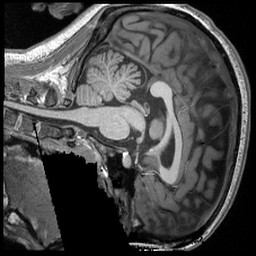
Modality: T1w
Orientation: sagittal
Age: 22
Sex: female
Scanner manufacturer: siemens
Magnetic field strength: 3 T
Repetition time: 2.3 s
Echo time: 0.00308 s